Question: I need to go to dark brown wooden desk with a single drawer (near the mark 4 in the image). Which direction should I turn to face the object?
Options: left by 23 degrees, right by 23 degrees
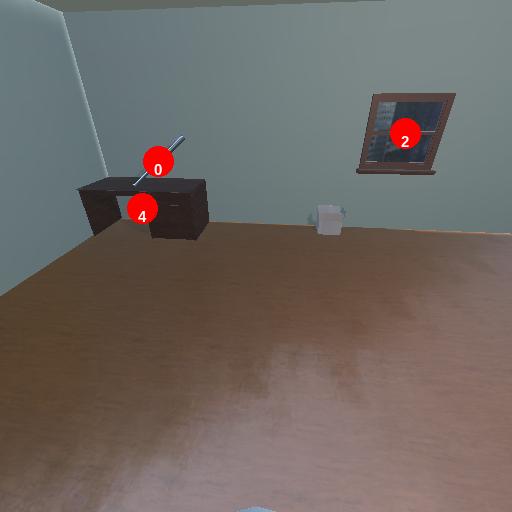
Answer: left by 23 degrees